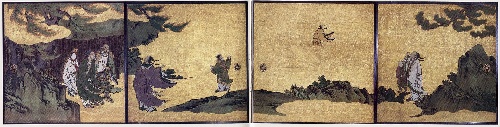
Title: 列子図襖|The Daoist Immortal Liezi
Artist: Kano School
Date: ca. 1606
Object type: Sliding door panels (fusuma)
Classification: Paintings
Medium: Set of four sliding-door panels; ink, color, gold, and gold leaf on paper
Culture: Japan
Period: Momoyama period (1573–1615)
Dimensions: Overall: 6 ft. x 24 ft. (182.9 x 731.5 cm)
Department: Asian Art
Credit line: Purchase, Anonymous Gift, in honor of Ambassador and Mrs. Michael Mansfield, 1989
Accession year: 1989
Repository: Metropolitan Museum of Art, New York, NY
Tags: Daoism|Men